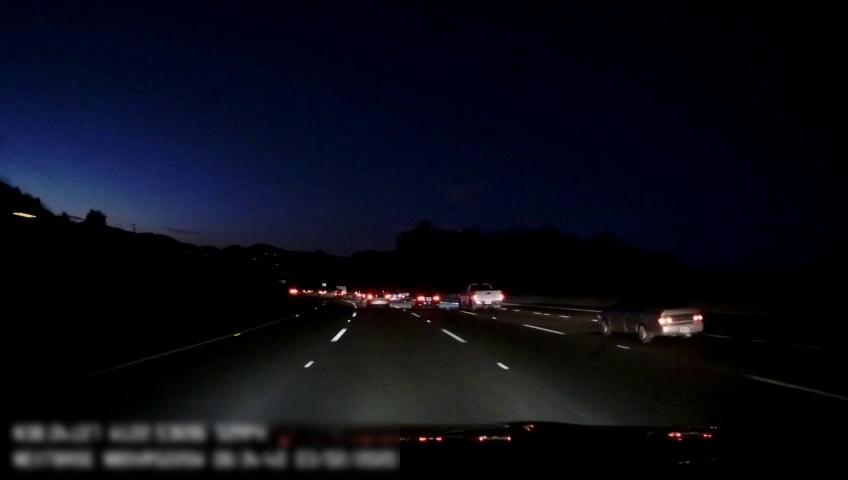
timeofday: Night
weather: Other
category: Drivable Space
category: Vehicles | Car
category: Vehicles | SUV
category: Vehicles | Car
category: Vehicles | Truck
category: Lanes | Alternate Lane
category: Lanes | Current Lane
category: Lanes | Current Lane
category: Lanes | Alternate Lane
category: Lanes | Alternate Lane
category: Lanes | Alternate Lane